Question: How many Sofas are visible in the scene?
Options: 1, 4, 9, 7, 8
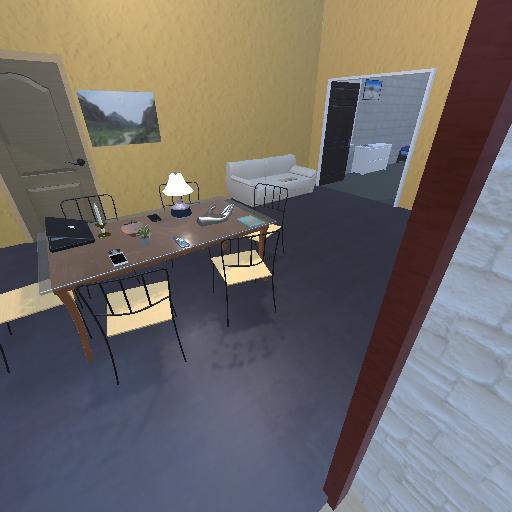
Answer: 1